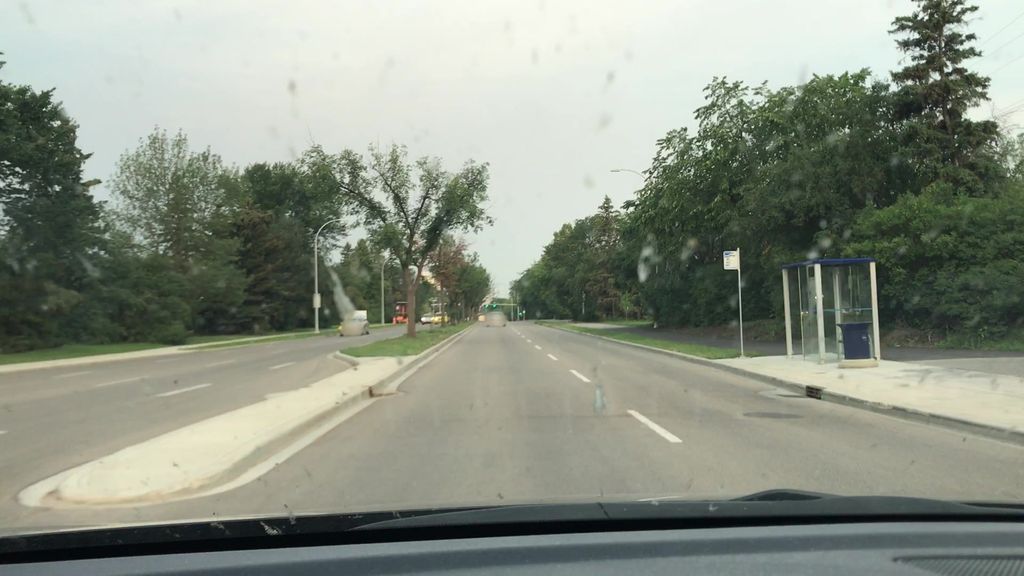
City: edmonton